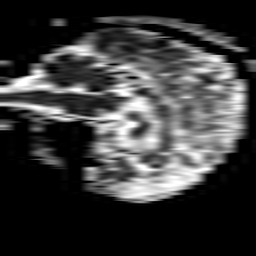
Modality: ADC
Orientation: sagittal
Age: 77
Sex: female
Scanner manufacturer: philips
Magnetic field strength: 1.5 T
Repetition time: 3.136 s
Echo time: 0.06922 s